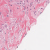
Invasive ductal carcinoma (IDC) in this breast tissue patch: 1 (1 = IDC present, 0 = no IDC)